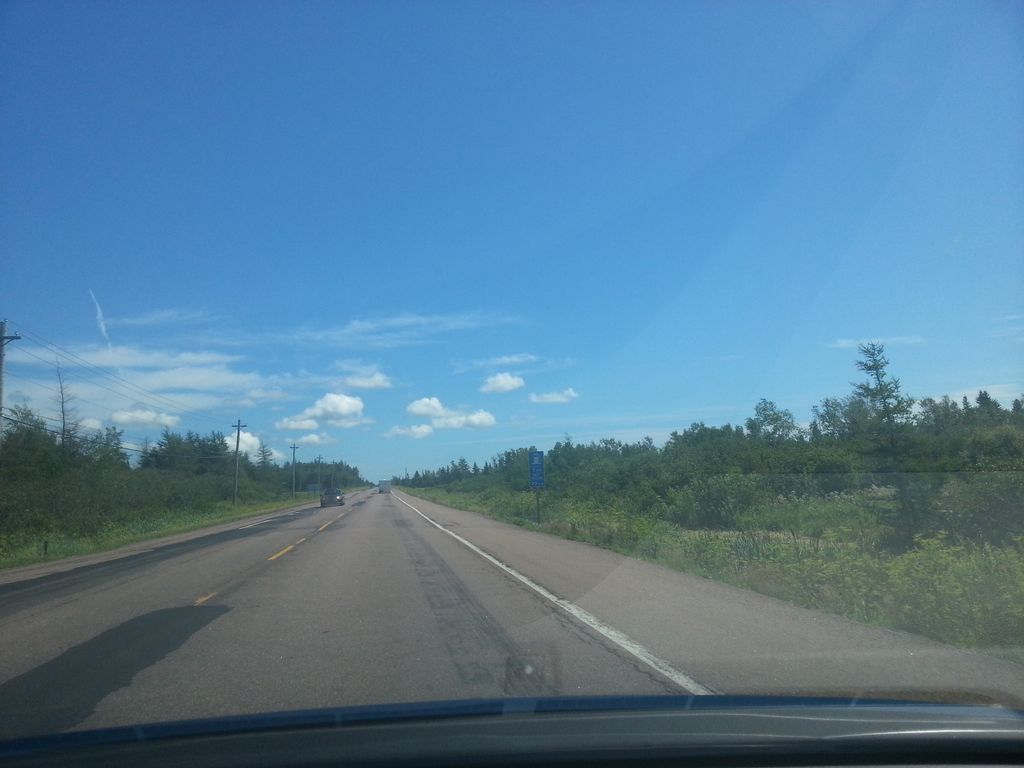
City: charlottetown